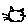
Label: cat